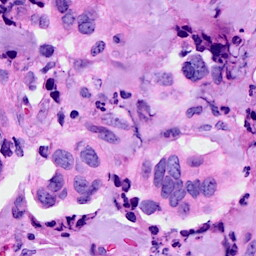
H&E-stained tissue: Breast